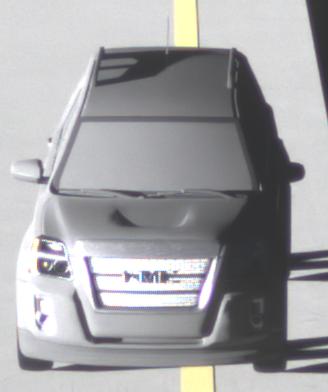
Make: GMC
Model: Terrain
Detailed model: Gen. 1
Model produced from: 2009
Model produced until: 2017
Doors: 5
Color: gray
Road condition: dry road
Daytime: sunrise or sunset
Contrast: high contrast